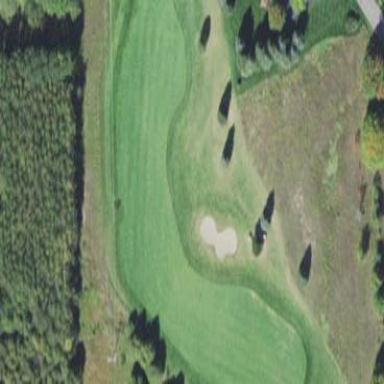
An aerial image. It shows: Grassy area designated as golf fairway.